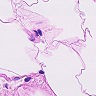
Metastatic tissue present: no